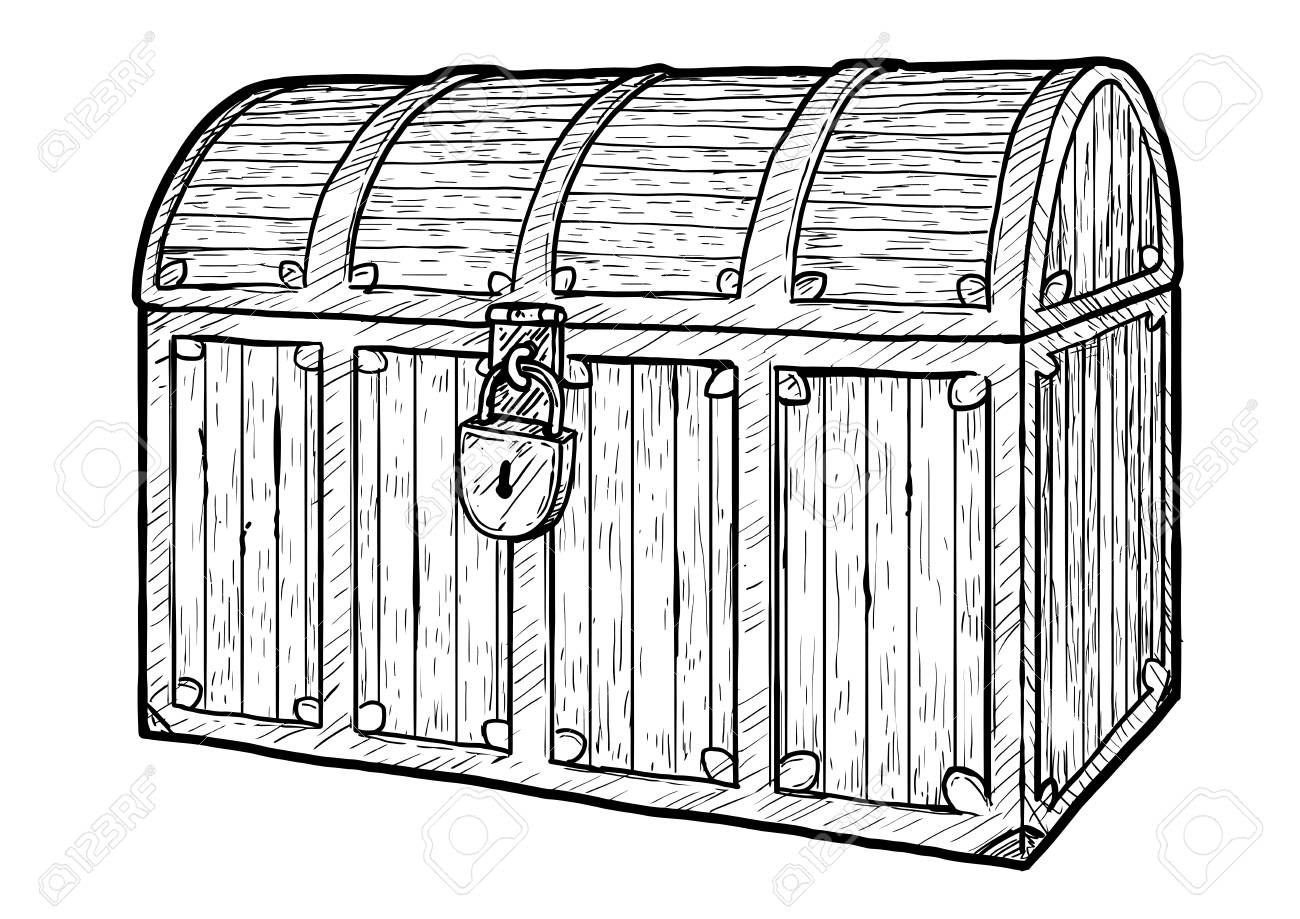
Label: chest